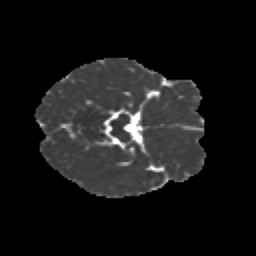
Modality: MD
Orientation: axial
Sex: male
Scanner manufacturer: siemens
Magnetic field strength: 3 T
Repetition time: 5 s
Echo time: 0.071 s